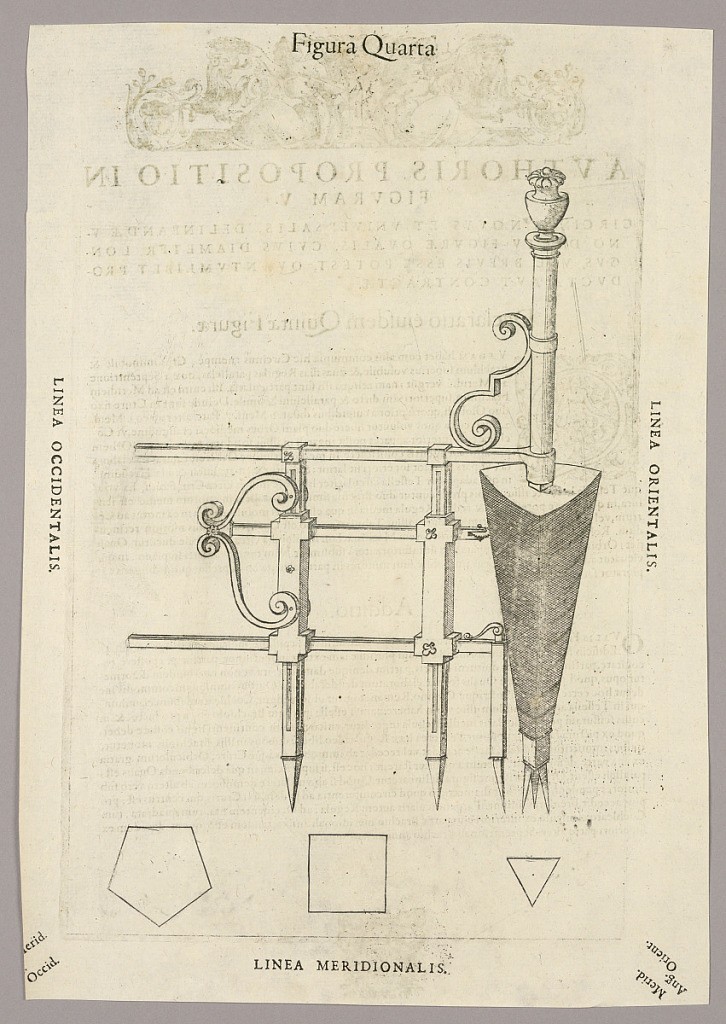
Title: Plate IV, from Theatrum instrumentorum et machinarum
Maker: Julio Paschale
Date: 1582
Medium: Woodcut on paper
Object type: Print
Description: Metal instrument of cylindrical and rectangular-joined sections. Similar to 1949-152-201, only the figures it draws have straight sides. The prong third from the left is bent to the right, compared with its counterpart (1949-152-201). The description in Latin on verso of 1949-152-201.